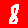
Digit: 8